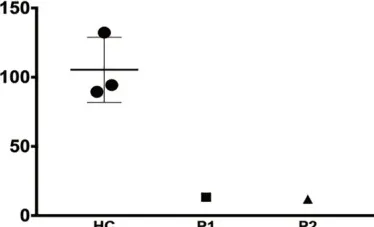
Detection of respiratory burst activity induced by PMA stimulation. (B) Mean (+- SD) respiratory burst stimulation index (SI) values in healthy controls and patients 1 and 2.
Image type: pathology (masson_trichrome)